Interaction volume radius: 5 \u00c5
Interaction volume height: 25 \u00c5
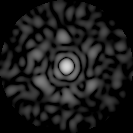
Disorder parameter: 0.8246